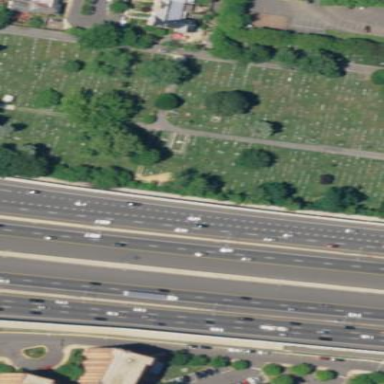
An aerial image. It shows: Cemetery.